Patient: sex M, age 61
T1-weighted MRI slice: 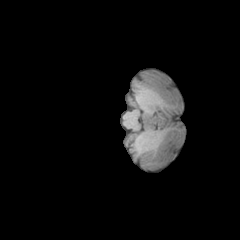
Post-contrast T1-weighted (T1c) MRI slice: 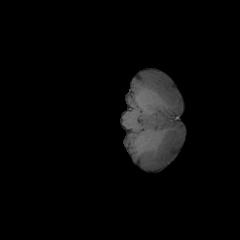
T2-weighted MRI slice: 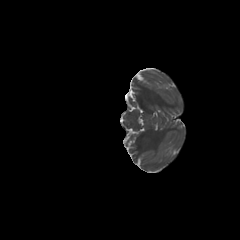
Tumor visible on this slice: no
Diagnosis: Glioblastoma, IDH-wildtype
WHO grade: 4